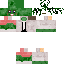
A female zombie skin with green skin dressed in a green robe top and red pants, featuring a closed mouth.